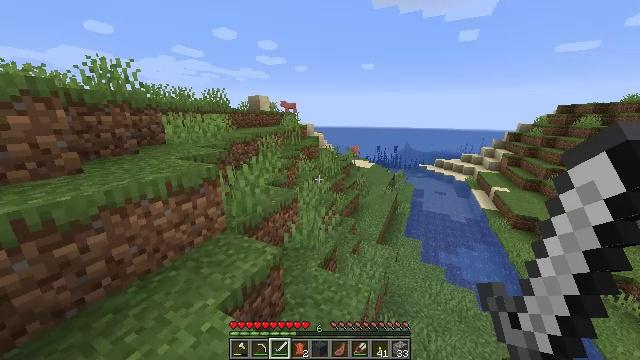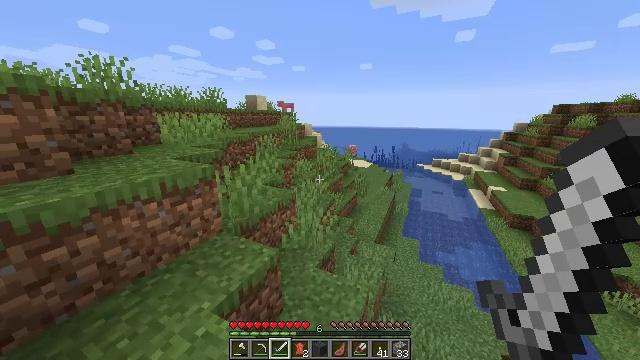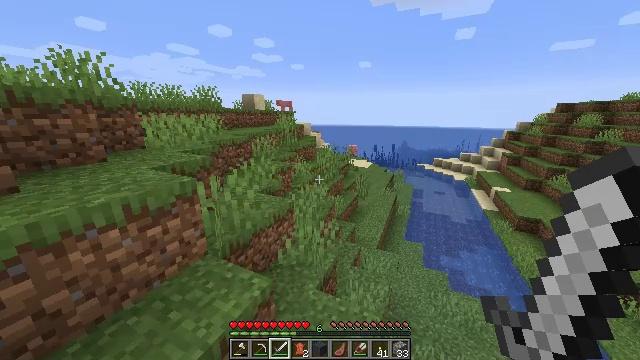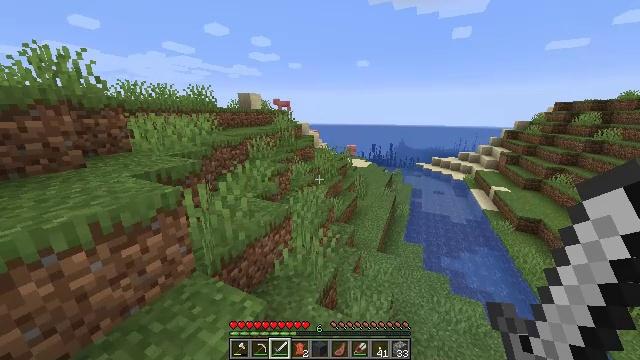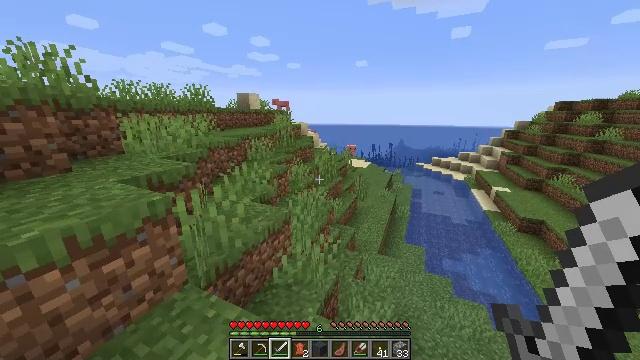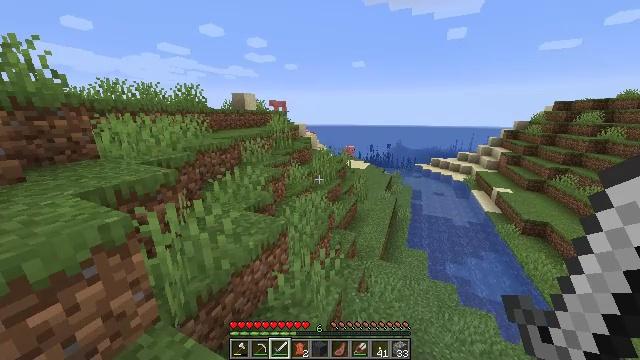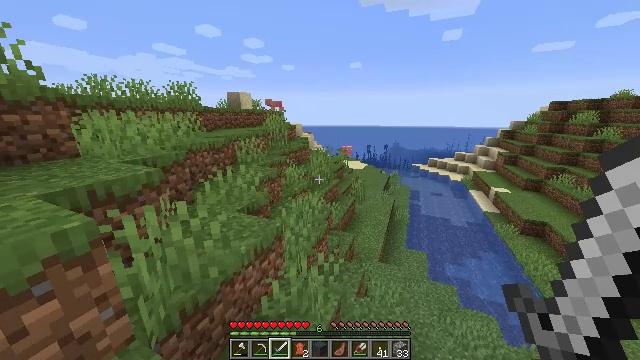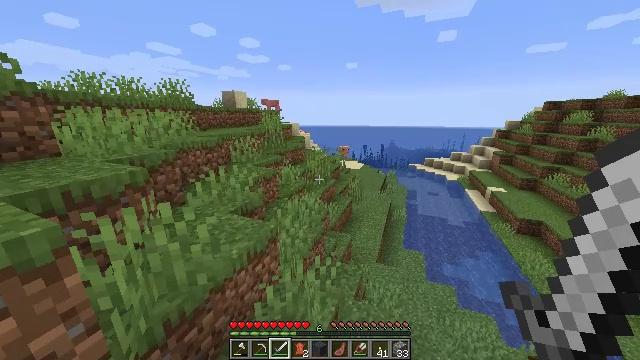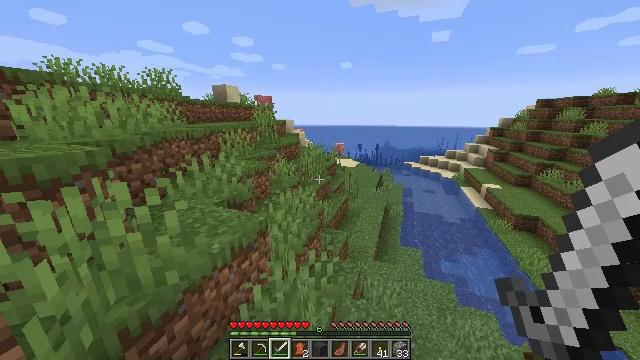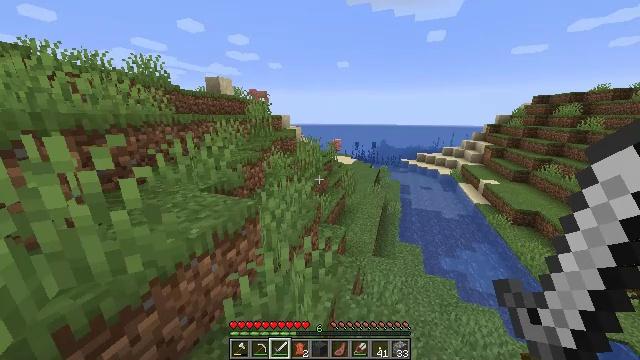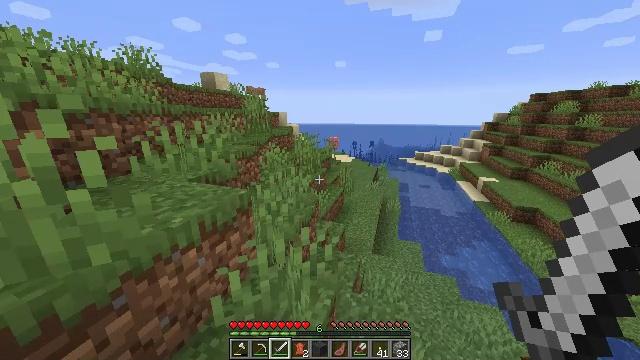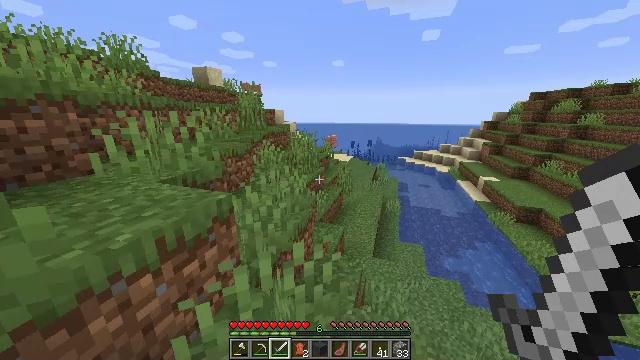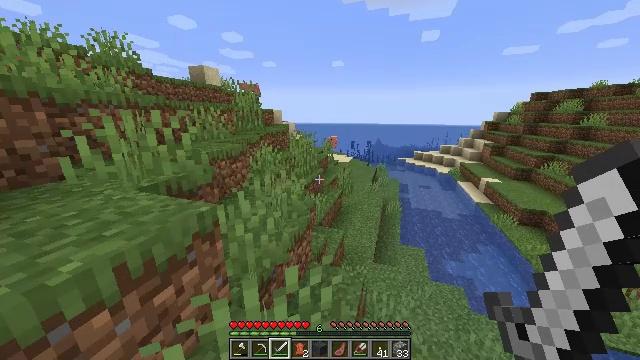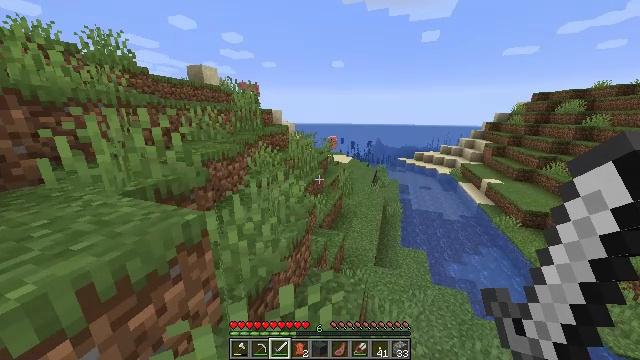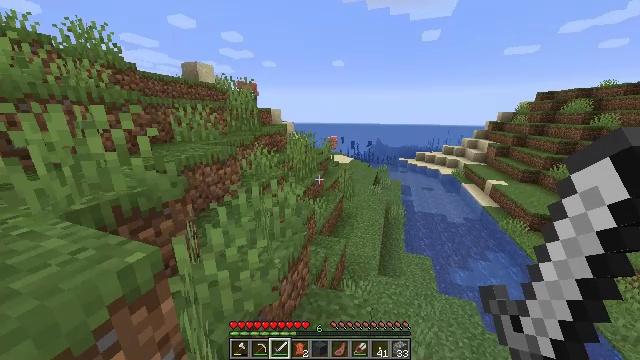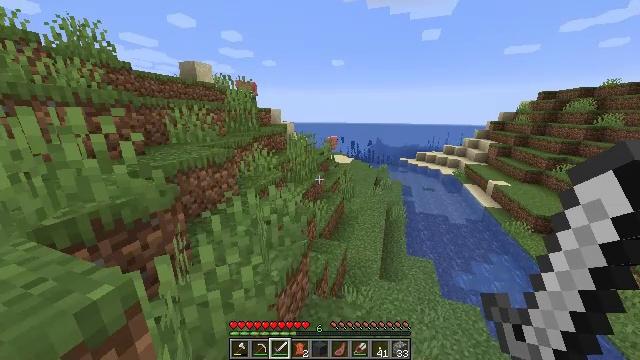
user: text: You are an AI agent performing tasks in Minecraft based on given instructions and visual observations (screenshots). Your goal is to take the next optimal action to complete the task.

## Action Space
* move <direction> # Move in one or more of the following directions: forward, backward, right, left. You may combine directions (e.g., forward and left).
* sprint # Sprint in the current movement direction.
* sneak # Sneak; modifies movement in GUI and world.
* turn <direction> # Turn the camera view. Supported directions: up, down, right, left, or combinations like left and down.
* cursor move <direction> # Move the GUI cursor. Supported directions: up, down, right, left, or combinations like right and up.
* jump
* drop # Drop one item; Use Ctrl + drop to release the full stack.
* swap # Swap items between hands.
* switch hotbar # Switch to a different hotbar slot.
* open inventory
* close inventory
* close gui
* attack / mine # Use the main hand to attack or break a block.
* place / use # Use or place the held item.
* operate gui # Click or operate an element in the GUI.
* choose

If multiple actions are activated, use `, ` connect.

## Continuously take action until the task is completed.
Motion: motion action
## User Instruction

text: Gather beetroots by breaking the plants.
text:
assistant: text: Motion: move forward, sprint
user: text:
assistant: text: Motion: move forward, sprint
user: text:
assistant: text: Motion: move forward, sprint
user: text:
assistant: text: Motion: move forward, sprint
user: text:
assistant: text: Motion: move forward, sprint
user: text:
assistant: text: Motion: move forward, sprint
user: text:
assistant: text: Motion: move forward, sprint
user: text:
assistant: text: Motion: move forward, sprint, turn right
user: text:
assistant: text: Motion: move forward, sprint
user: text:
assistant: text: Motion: move forward, sprint
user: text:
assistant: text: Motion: move forward, sprint
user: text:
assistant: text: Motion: move forward, sprint
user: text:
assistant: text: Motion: move forward, sprint
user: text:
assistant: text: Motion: move forward, sprint
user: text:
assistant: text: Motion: move forward, sprint
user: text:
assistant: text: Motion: move forward, sprint
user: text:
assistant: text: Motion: move forward, sprint
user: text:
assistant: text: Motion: move forward, sprint
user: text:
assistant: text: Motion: move forward, sprint
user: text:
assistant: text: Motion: move forward, sprint
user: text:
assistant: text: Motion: move forward, sprint
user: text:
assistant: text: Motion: move forward, sprint
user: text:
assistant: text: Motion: move forward, sprint
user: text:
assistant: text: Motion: move forward, sprint
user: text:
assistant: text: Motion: move forward, sprint
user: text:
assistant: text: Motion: move forward, sprint
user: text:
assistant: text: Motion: move forward, sprint
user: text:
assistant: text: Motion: move forward, sprint, turn right
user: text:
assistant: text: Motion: move forward, sprint
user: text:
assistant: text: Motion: move forward, sprint